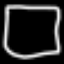
Label: square